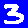
Digit: 3